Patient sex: M
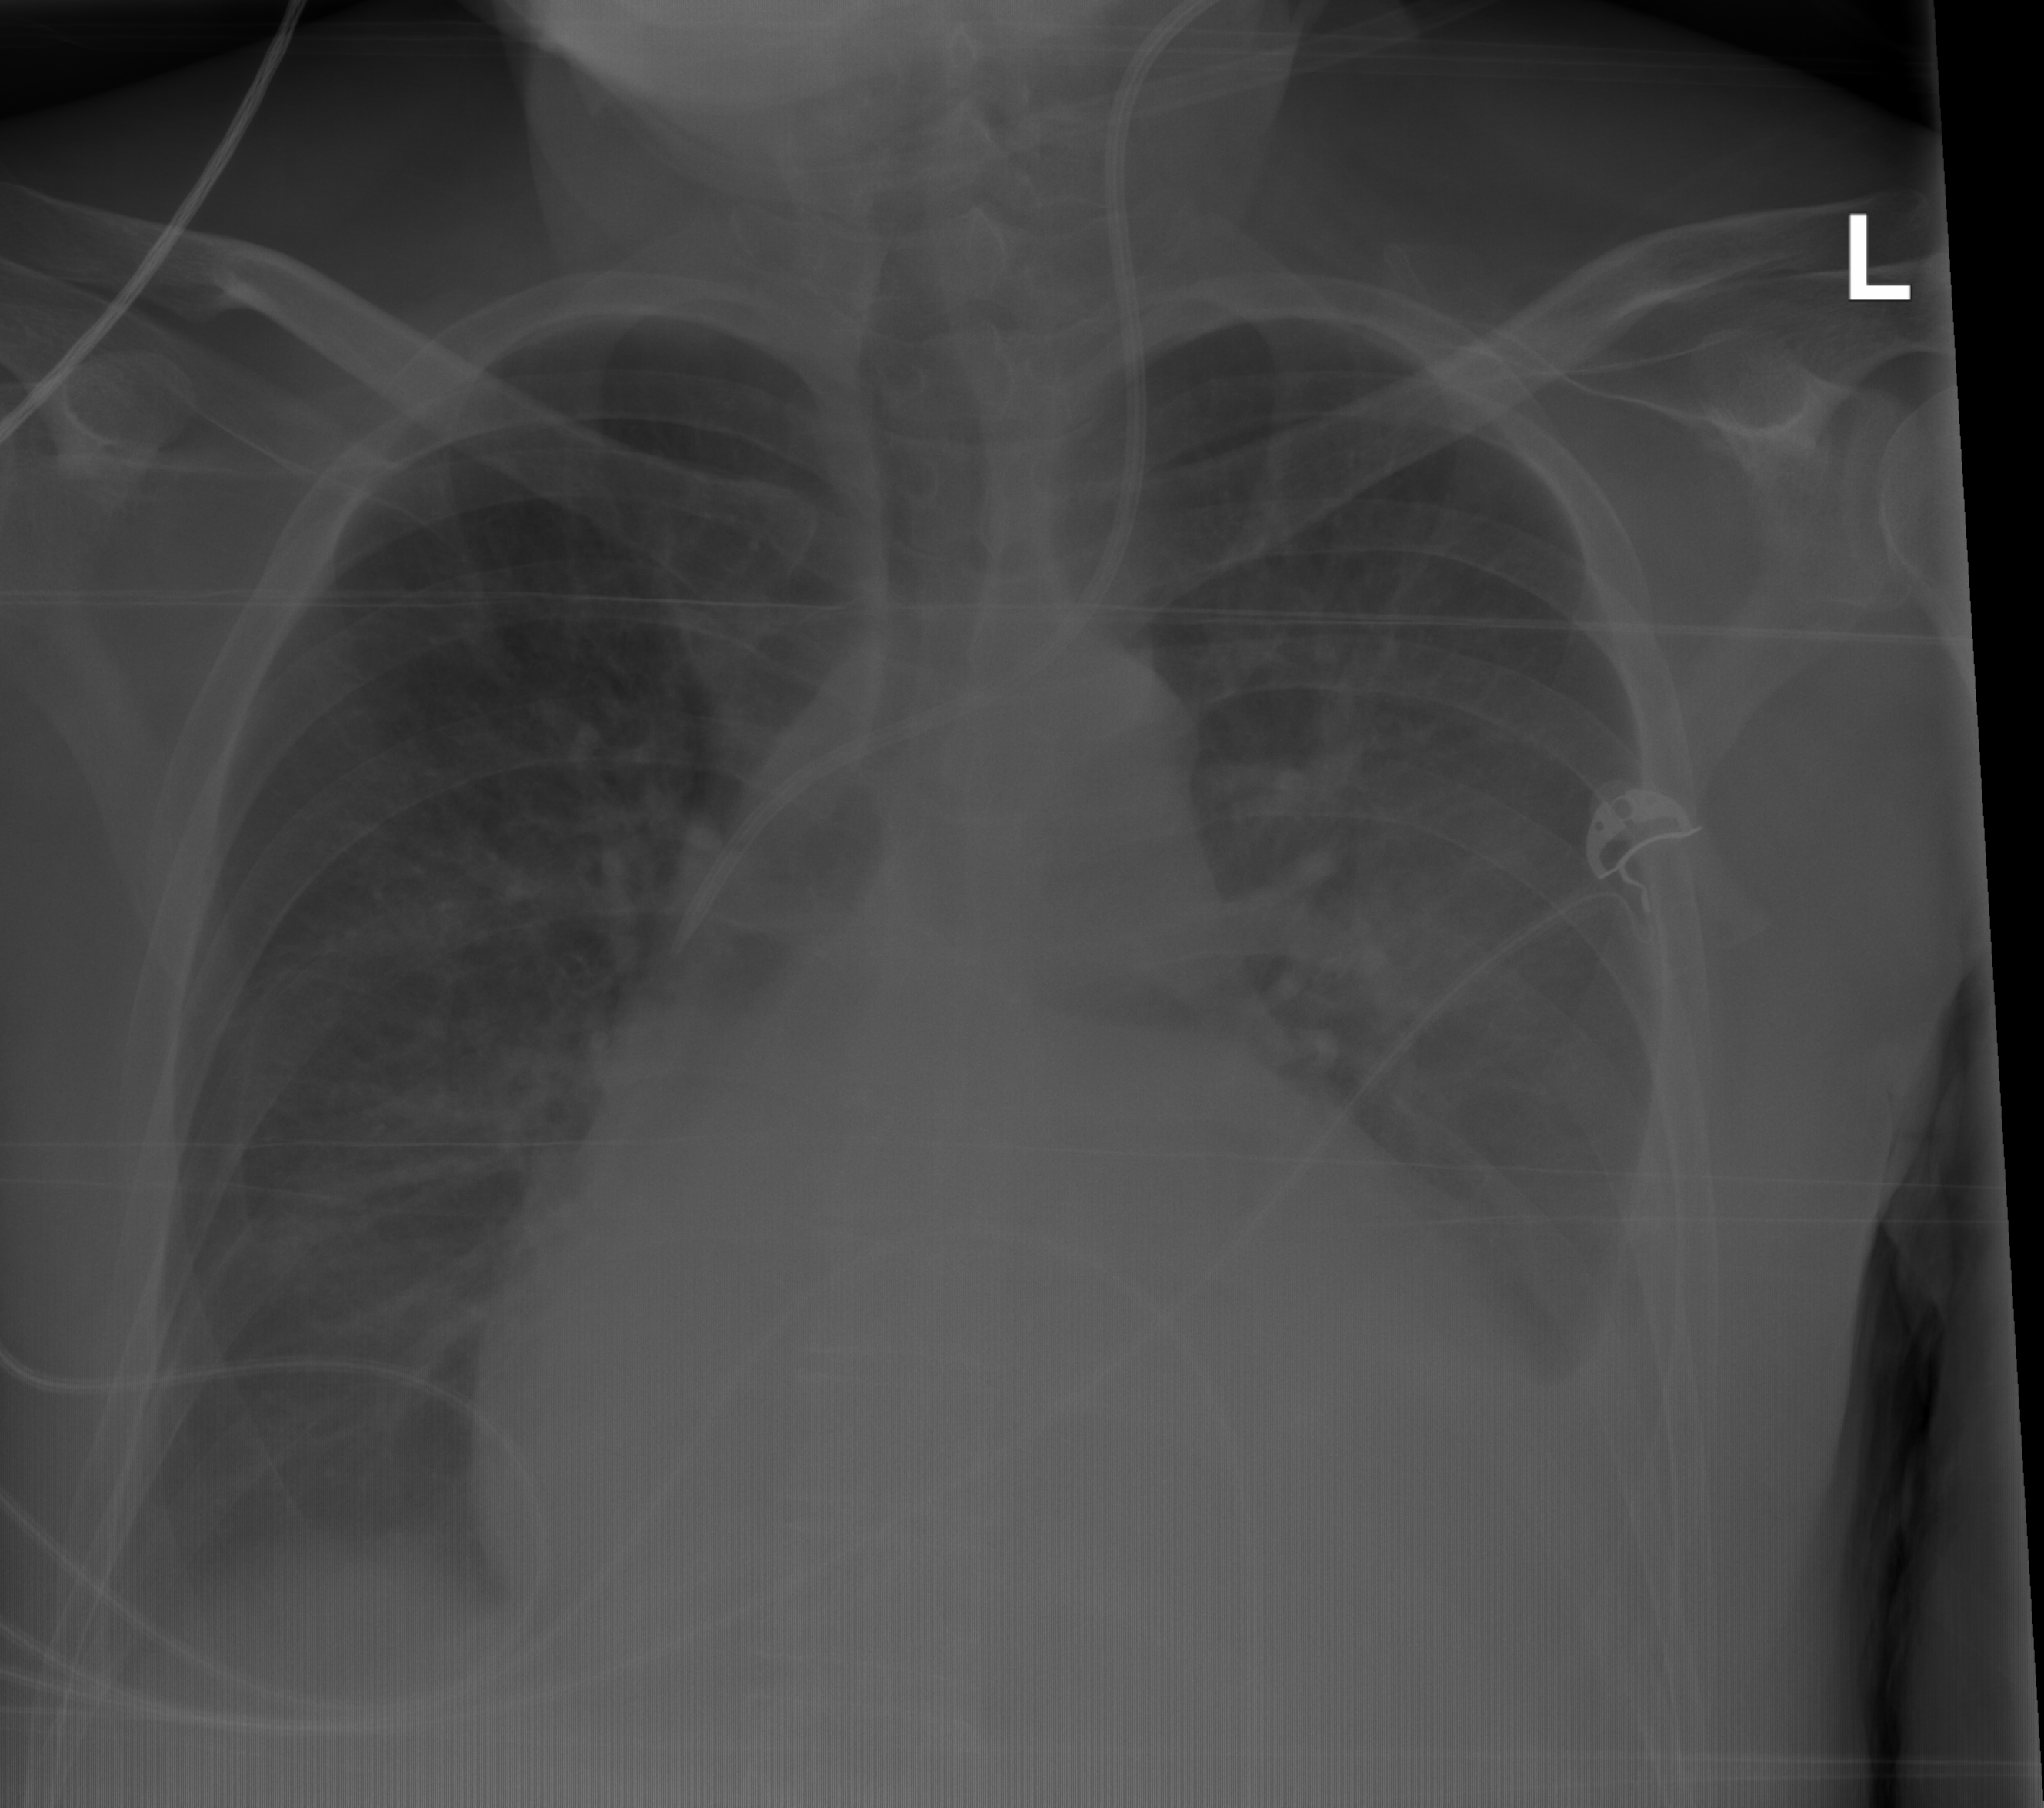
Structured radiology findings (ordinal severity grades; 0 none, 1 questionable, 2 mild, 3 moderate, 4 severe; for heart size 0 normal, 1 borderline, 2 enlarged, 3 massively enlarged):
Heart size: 3
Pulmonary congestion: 2
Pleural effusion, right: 2
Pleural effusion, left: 2
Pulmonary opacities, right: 2
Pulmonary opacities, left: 2
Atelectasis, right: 2
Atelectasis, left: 2